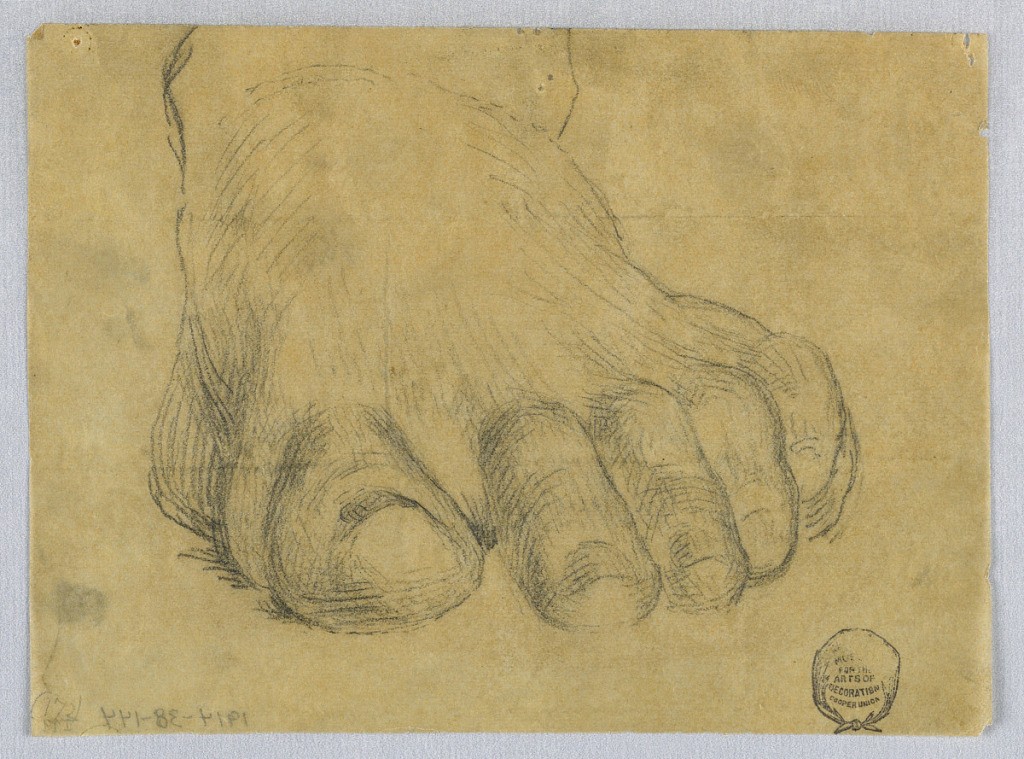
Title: Study of Left Foot
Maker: Francis Augustus Lathrop, American, 1849–1909
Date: ca. 1895
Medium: Graphite on tracing paper
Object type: Drawing
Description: Study of a left foot, from straight on.  Toes shaded with cross-hatching.